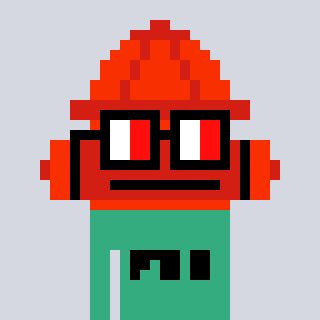
a pixel art character with square glasses with black frames and red eyes, a fire hydrant-shaped head and a teal-colored body on a cool background